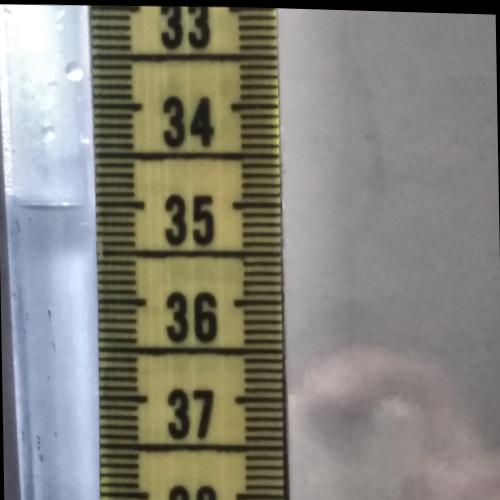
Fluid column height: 35.0 cm